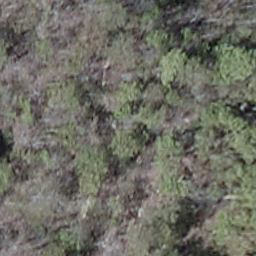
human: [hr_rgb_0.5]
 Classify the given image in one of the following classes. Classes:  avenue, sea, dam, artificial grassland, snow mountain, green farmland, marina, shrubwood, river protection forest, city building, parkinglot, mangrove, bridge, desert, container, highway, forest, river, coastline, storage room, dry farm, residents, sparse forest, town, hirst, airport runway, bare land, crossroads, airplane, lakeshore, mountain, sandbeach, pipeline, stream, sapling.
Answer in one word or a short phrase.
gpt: shrubwood